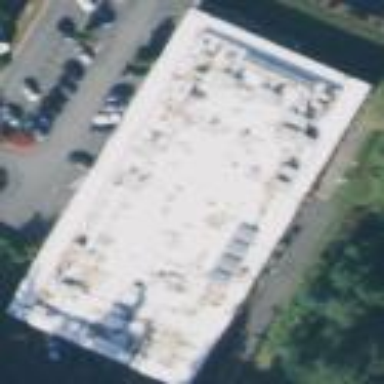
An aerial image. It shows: Commercial building.